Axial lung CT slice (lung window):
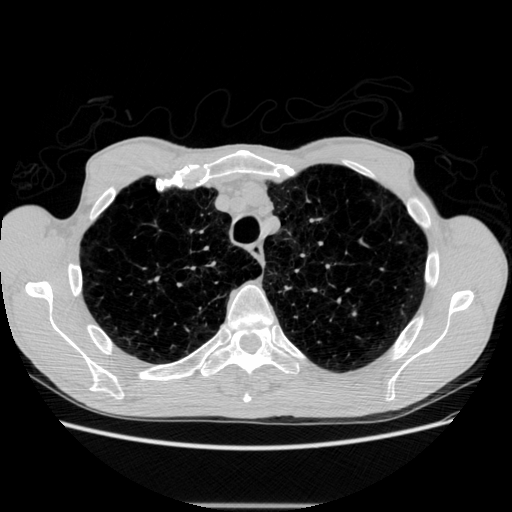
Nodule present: no